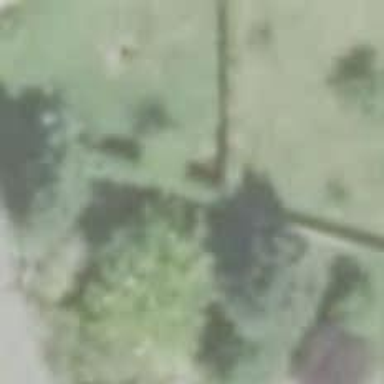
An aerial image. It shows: Fence is in the image.